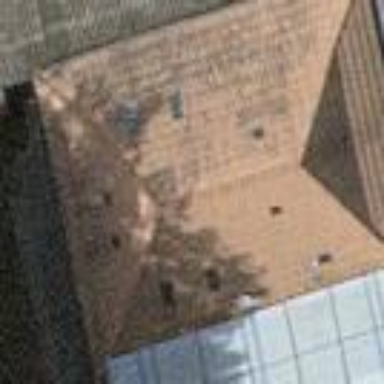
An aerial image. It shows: Barn with hipped roof.